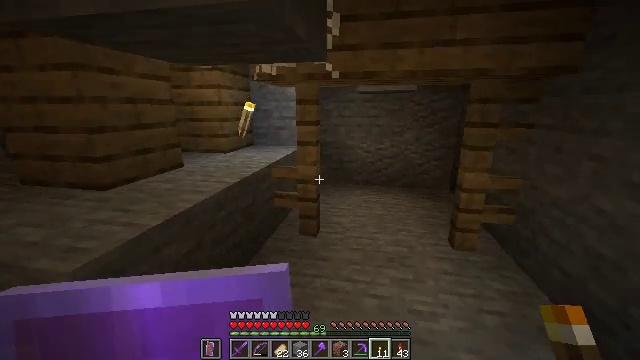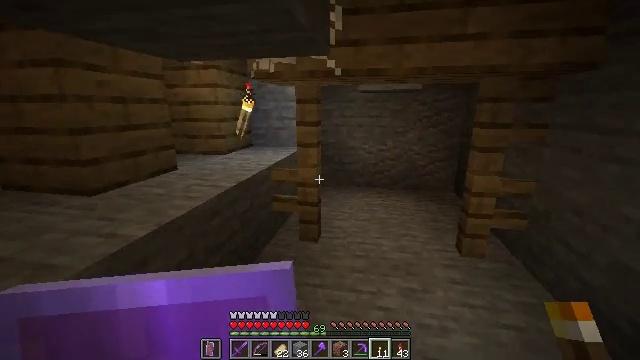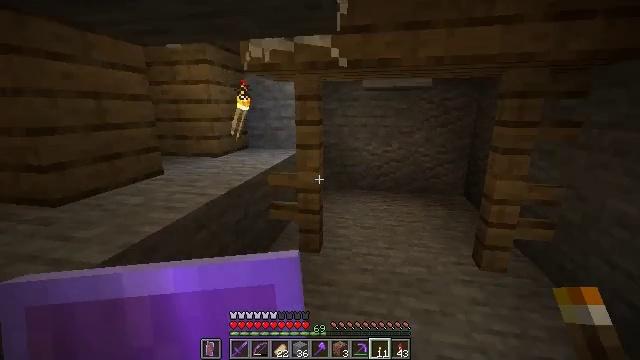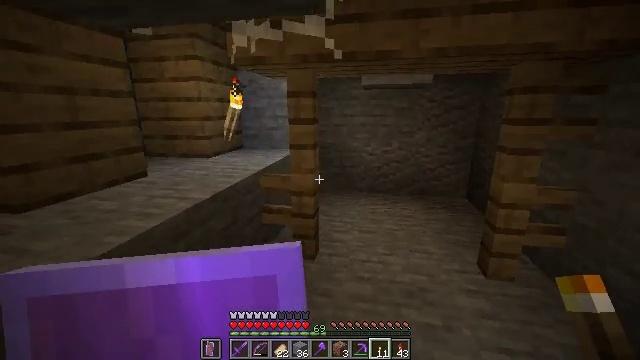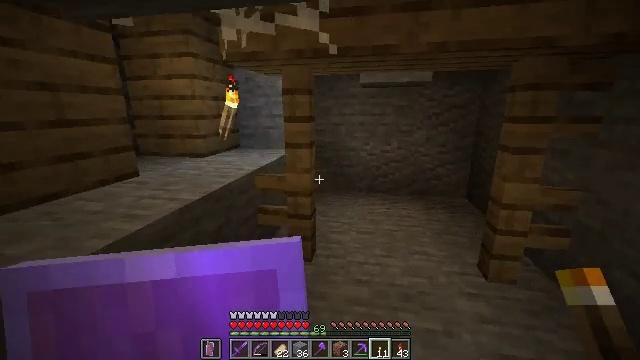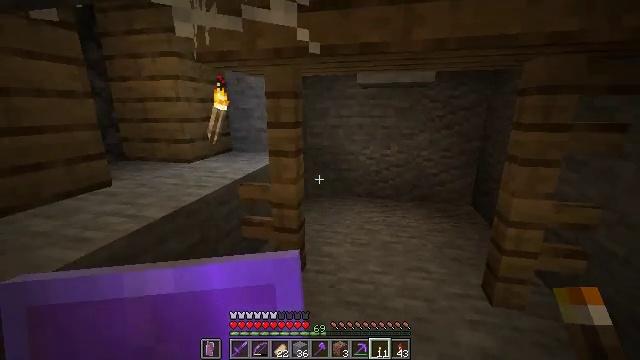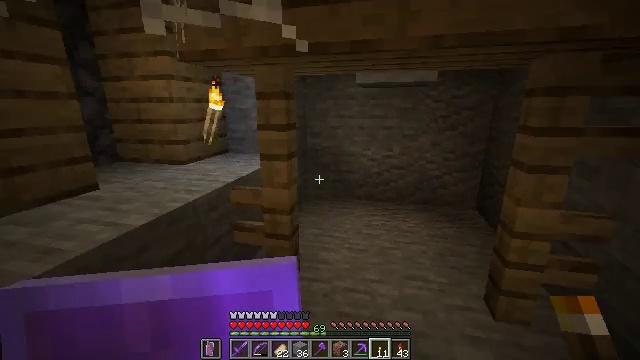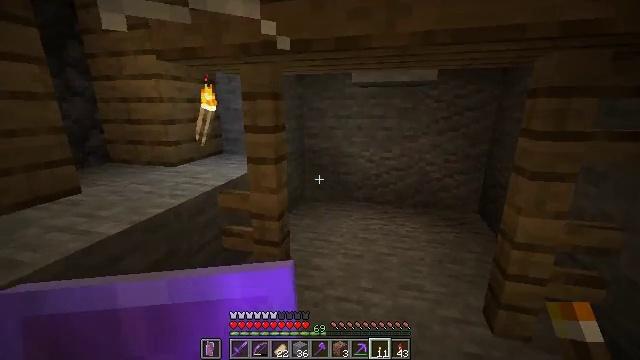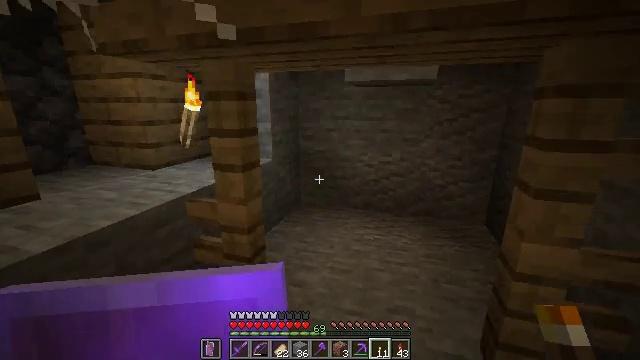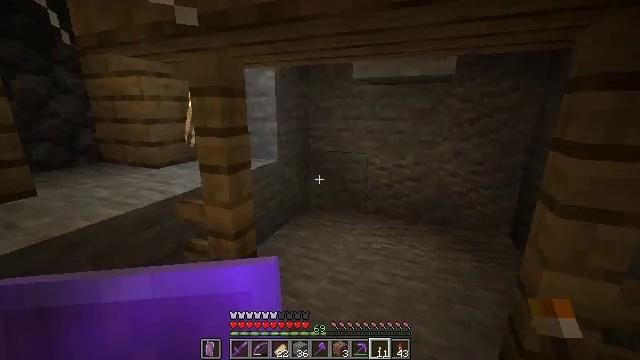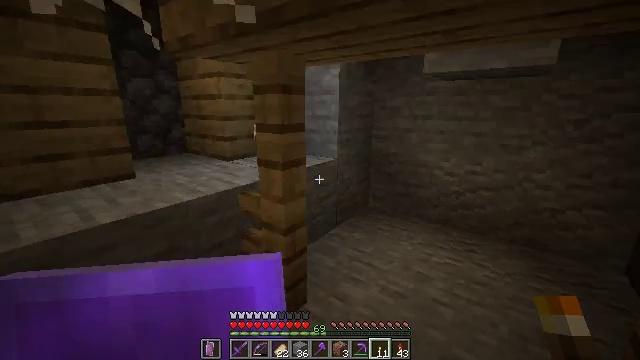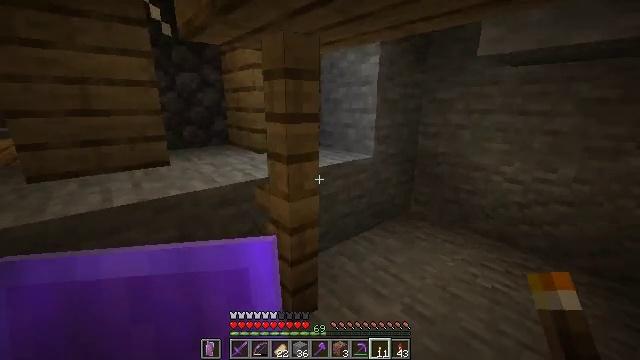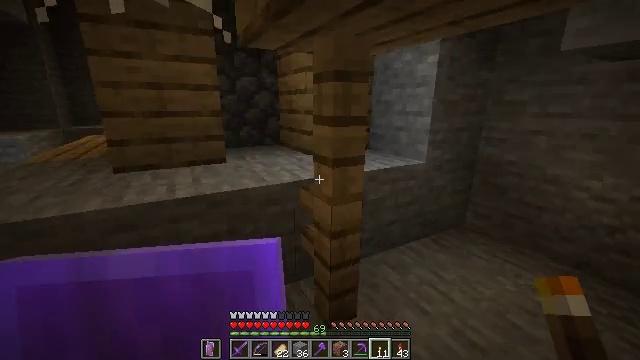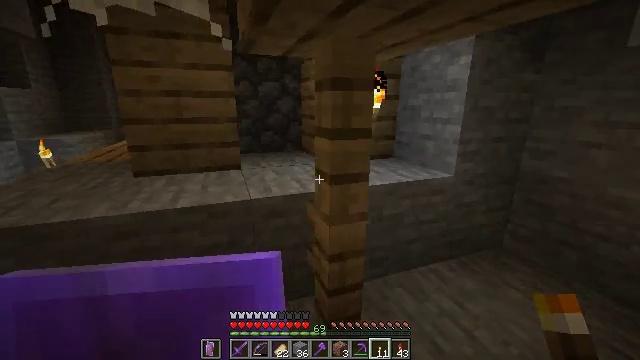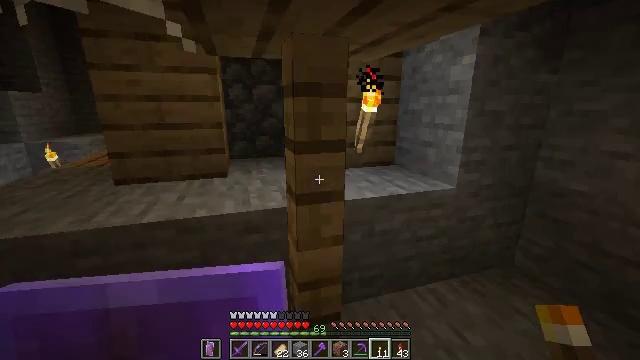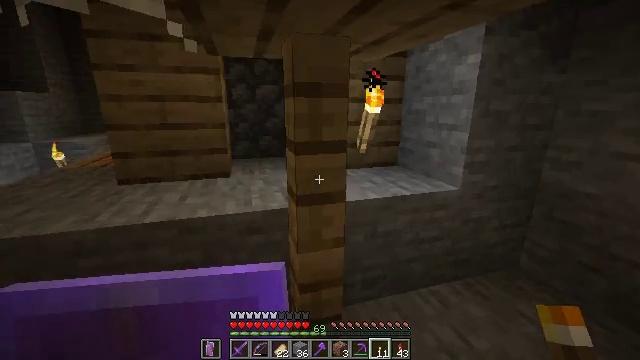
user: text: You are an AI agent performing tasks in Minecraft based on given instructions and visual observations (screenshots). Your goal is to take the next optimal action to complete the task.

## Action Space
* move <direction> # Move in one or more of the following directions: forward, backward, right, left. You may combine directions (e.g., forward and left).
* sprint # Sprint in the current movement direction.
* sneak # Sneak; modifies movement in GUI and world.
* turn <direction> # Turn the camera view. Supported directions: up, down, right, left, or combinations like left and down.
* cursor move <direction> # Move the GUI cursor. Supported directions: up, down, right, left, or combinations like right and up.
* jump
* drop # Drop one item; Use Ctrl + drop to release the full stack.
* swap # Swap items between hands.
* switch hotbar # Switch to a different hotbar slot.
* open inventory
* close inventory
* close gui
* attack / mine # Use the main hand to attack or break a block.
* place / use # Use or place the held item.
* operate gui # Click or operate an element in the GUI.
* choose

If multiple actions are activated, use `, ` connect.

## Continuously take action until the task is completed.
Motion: motion action
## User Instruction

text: Mine cobblestone underground.
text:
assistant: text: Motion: move forward
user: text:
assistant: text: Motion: move forward
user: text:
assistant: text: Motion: move forward and move right
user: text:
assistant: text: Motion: move forward and move right
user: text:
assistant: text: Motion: move forward and move right, turn left
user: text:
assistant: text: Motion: move forward and move right, turn left
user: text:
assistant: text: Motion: move forward and move right
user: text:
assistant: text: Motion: move forward and move right, turn left
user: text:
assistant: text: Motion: move forward and move right, turn left
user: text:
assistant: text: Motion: move forward and move right, turn left
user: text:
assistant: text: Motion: move forward and move right, turn left
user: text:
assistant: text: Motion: move forward and move right, turn left
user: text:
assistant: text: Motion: move forward and move right, turn left
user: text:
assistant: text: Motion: move forward and move right, turn left
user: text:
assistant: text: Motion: move forward and move right
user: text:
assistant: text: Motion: move forward and move right
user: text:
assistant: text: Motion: move forward and move right
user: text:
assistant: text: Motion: move forward
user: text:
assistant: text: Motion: move forward
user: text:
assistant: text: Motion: move forward
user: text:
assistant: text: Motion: move forward, turn left
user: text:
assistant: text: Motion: move forward and move right, turn left
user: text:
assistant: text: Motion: move right, turn left
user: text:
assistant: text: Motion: move right, turn left
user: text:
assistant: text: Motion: move right, turn left and up
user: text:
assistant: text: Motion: move right, turn left
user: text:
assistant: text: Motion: turn left
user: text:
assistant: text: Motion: turn left and up
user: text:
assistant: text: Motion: turn left and up
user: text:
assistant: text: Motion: no_op